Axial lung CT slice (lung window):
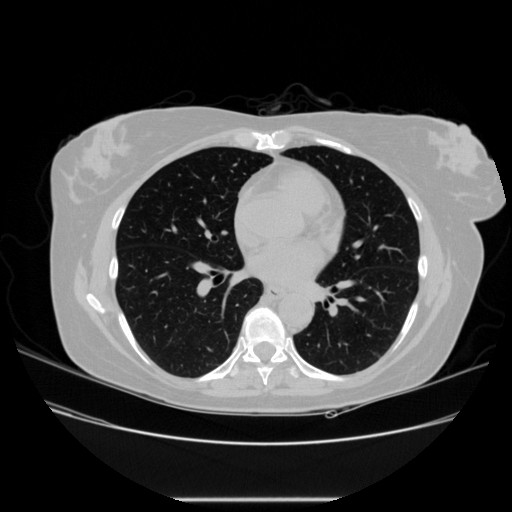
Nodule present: no